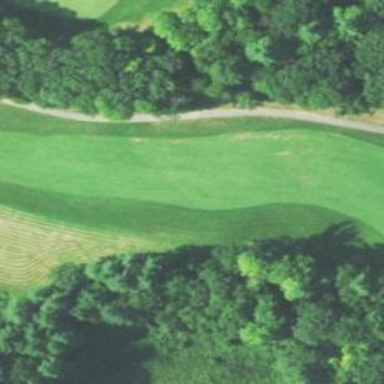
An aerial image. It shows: Golf hole.